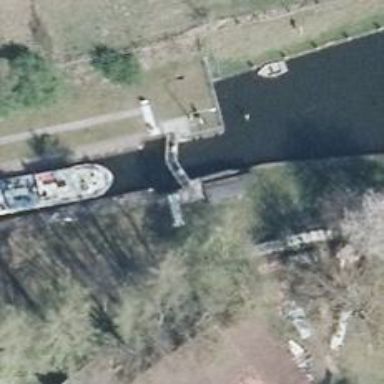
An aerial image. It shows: Canal with lock obstacle.